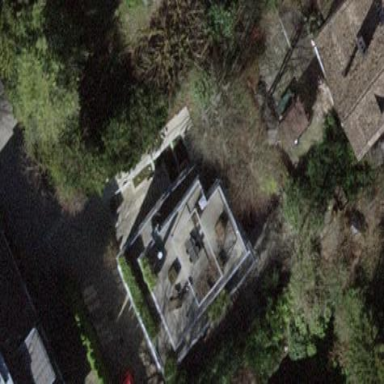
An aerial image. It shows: Building part with flat roof.